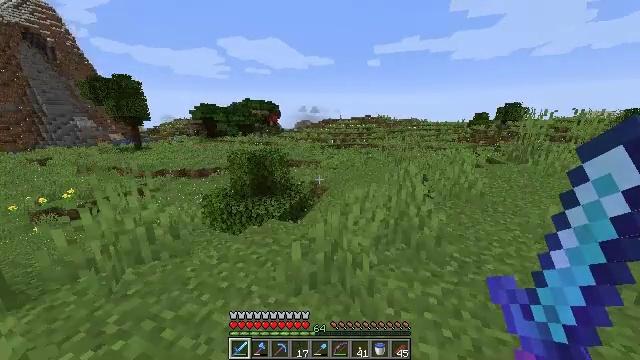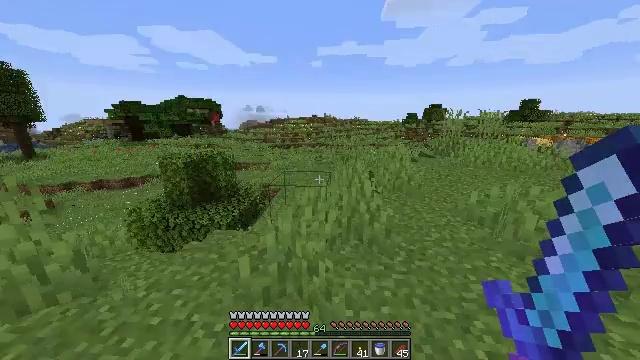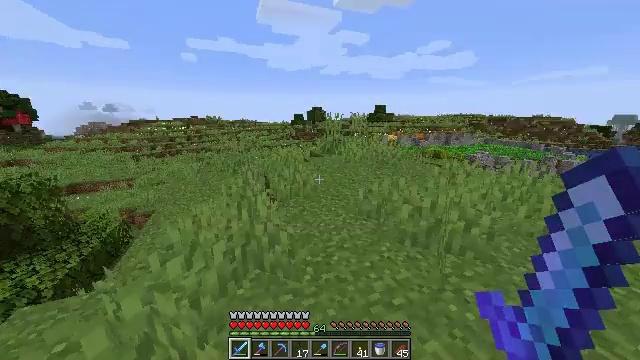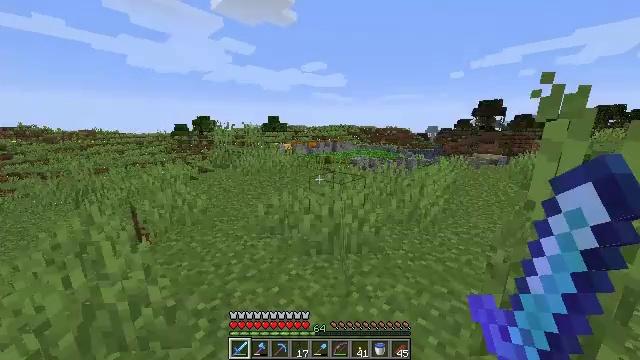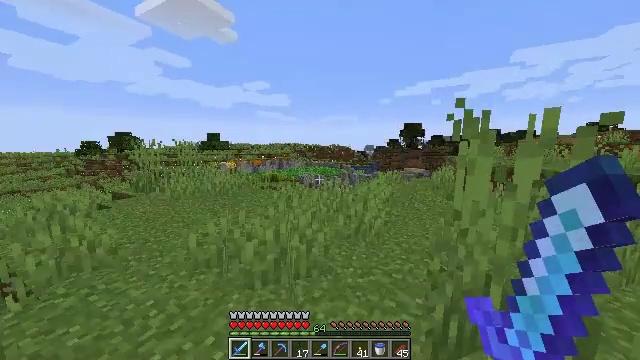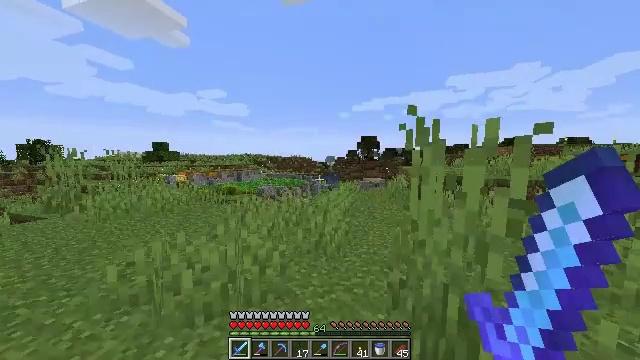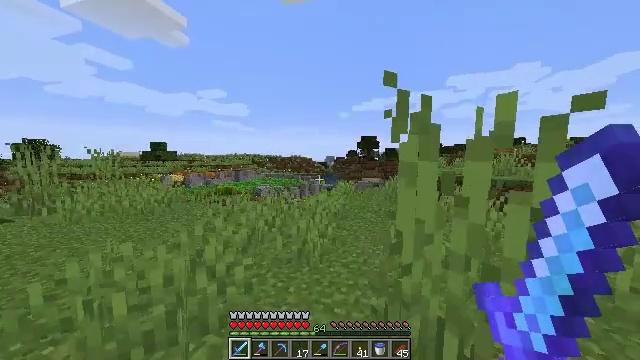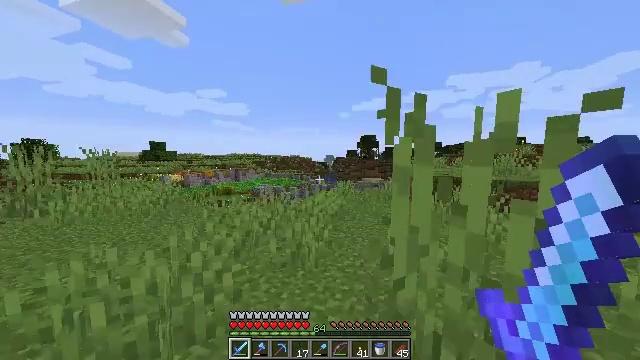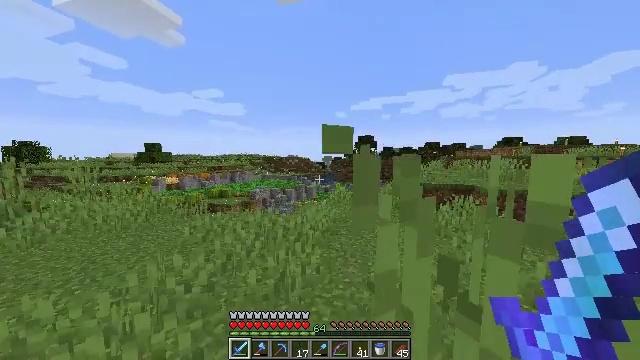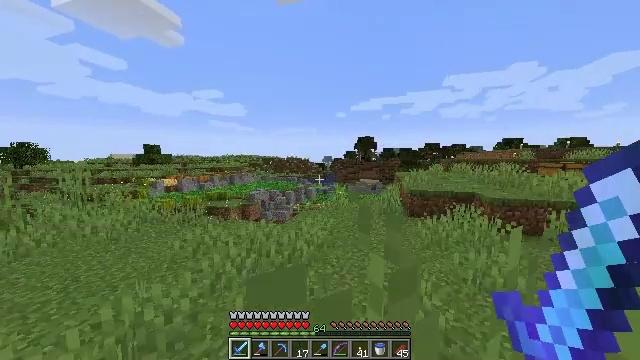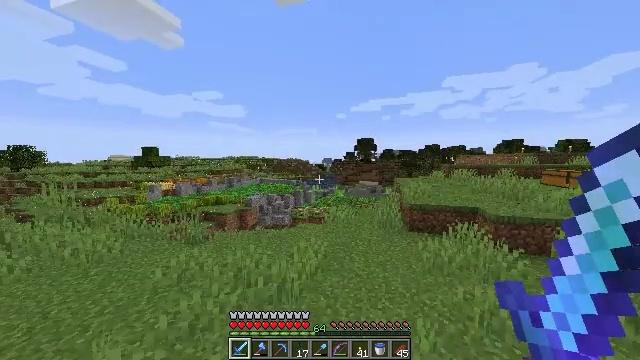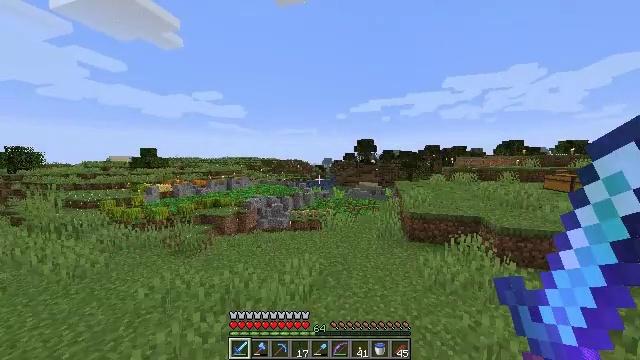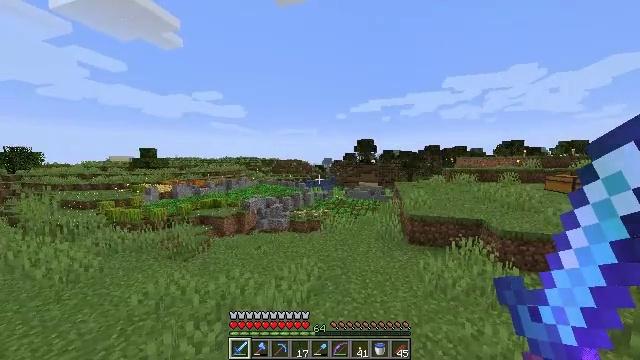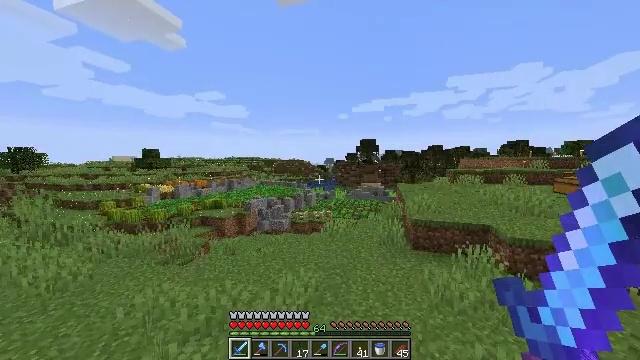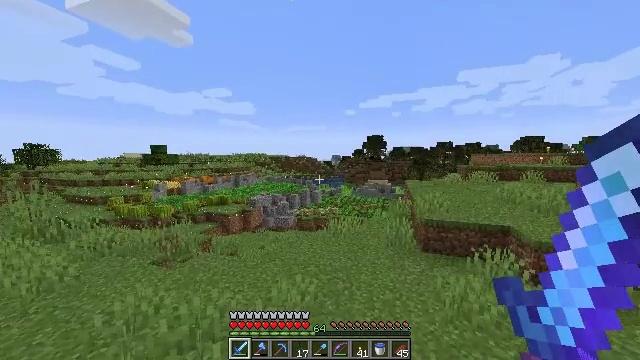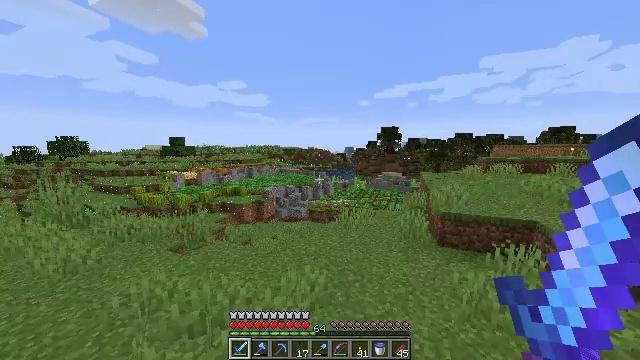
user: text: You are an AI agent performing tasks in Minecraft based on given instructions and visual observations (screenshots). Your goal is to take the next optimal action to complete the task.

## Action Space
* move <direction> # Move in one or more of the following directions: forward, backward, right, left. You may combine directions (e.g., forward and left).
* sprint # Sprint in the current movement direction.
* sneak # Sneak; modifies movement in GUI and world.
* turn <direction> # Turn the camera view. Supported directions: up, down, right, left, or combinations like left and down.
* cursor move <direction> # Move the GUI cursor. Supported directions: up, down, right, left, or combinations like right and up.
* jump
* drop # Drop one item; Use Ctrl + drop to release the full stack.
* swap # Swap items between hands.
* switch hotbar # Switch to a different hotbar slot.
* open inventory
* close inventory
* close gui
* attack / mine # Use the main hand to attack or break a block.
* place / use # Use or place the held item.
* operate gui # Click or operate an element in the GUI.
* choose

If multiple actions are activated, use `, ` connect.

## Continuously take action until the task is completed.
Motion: motion action
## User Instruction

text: Harvest melon from the farm.
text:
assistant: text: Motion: move forward and move right, sprint, turn right
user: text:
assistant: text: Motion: move forward and move right, sprint, turn right
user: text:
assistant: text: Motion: move forward and move right, sprint, turn right and up
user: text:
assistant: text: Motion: move forward and move right, sprint, turn right and up
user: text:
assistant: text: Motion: move forward and move right, sprint, turn right and up
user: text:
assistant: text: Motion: move forward and move right, sprint
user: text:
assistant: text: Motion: move forward and move right, sprint
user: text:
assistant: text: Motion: move forward and move right, sprint, jump
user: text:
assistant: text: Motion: move forward, sprint, jump
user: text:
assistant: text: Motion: move forward, sprint, jump
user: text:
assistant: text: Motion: move forward, sprint, jump
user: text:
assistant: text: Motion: move forward, sprint, jump
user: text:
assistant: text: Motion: move forward, sprint, jump
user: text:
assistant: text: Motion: move forward, sprint, turn left, jump
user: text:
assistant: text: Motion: move forward, sprint, turn left and down, jump
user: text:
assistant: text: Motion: move forward, sprint, turn left and down, jump
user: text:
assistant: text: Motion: move forward, sprint, turn left and down, jump
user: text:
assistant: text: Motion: move forward, sprint, jump
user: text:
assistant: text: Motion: move forward, sprint, jump
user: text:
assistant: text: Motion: move forward, sprint, jump
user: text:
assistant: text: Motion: move forward, sprint, jump
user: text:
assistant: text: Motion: move forward, sprint, turn right, jump
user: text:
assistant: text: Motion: move forward, sprint, jump
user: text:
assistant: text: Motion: move forward, sprint, jump
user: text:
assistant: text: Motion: move forward, sprint, jump
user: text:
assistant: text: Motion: move forward, sprint, jump
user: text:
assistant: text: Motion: move forward, sprint, turn down, jump
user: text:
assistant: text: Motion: move forward, sprint, turn down, jump
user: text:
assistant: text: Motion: move forward, sprint, jump
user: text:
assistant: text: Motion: move forward, sprint, turn down